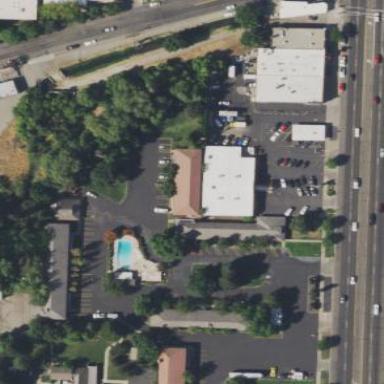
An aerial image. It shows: Hotel building.